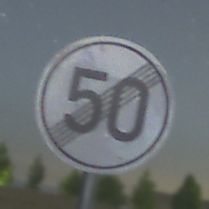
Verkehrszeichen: EndeGeschwindigkeit50
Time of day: Night
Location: Outdoor (Nature)
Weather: Clear
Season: NotSpecified
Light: Natural